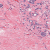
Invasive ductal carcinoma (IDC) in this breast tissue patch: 0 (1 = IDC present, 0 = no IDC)